Field crop: maize
Growth stage: 2
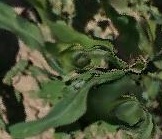
Species: maize